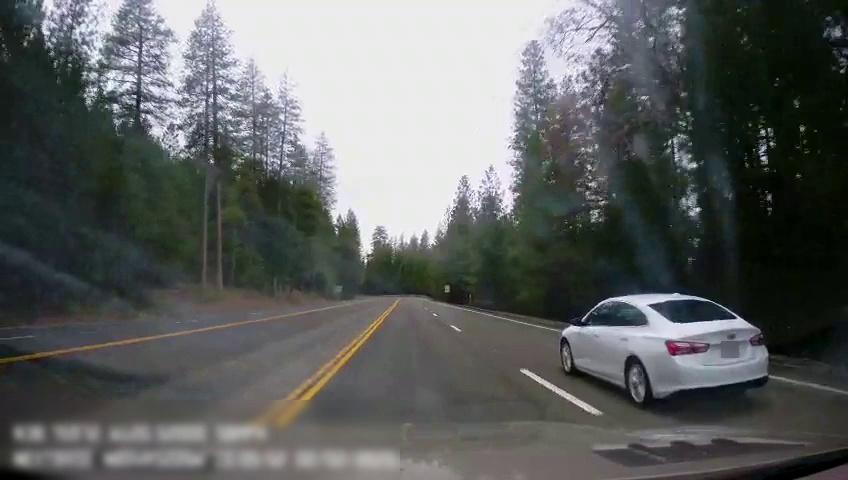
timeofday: Day
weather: Cloudy
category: Drivable Space
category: Vehicles | Car
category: Lanes | Opposite Lane
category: Lanes | Opposite Lane
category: Lanes | Alternate Lane
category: Lanes | Opposite Lane
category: Lanes | Current Lane
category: Lanes | Current Lane